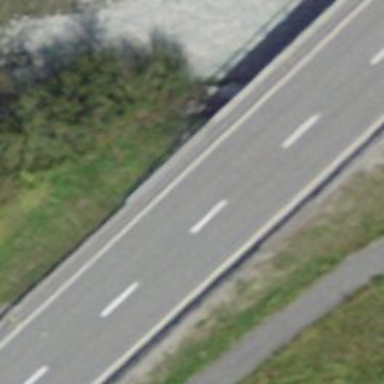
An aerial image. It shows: Primary highway bridge with asphalt surface and no sidewalk.